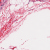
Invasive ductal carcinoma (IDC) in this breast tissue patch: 0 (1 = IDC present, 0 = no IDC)